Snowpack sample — Loveland Pass, Silver Plume, Colorado, USA (1/12/25, 11:40 AM MST)
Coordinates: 39.66, -105.88
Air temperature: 7 °F
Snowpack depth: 140 cm
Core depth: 10 cm
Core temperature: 41 °F
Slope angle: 11°, slope face: 30°
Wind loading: high
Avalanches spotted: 2
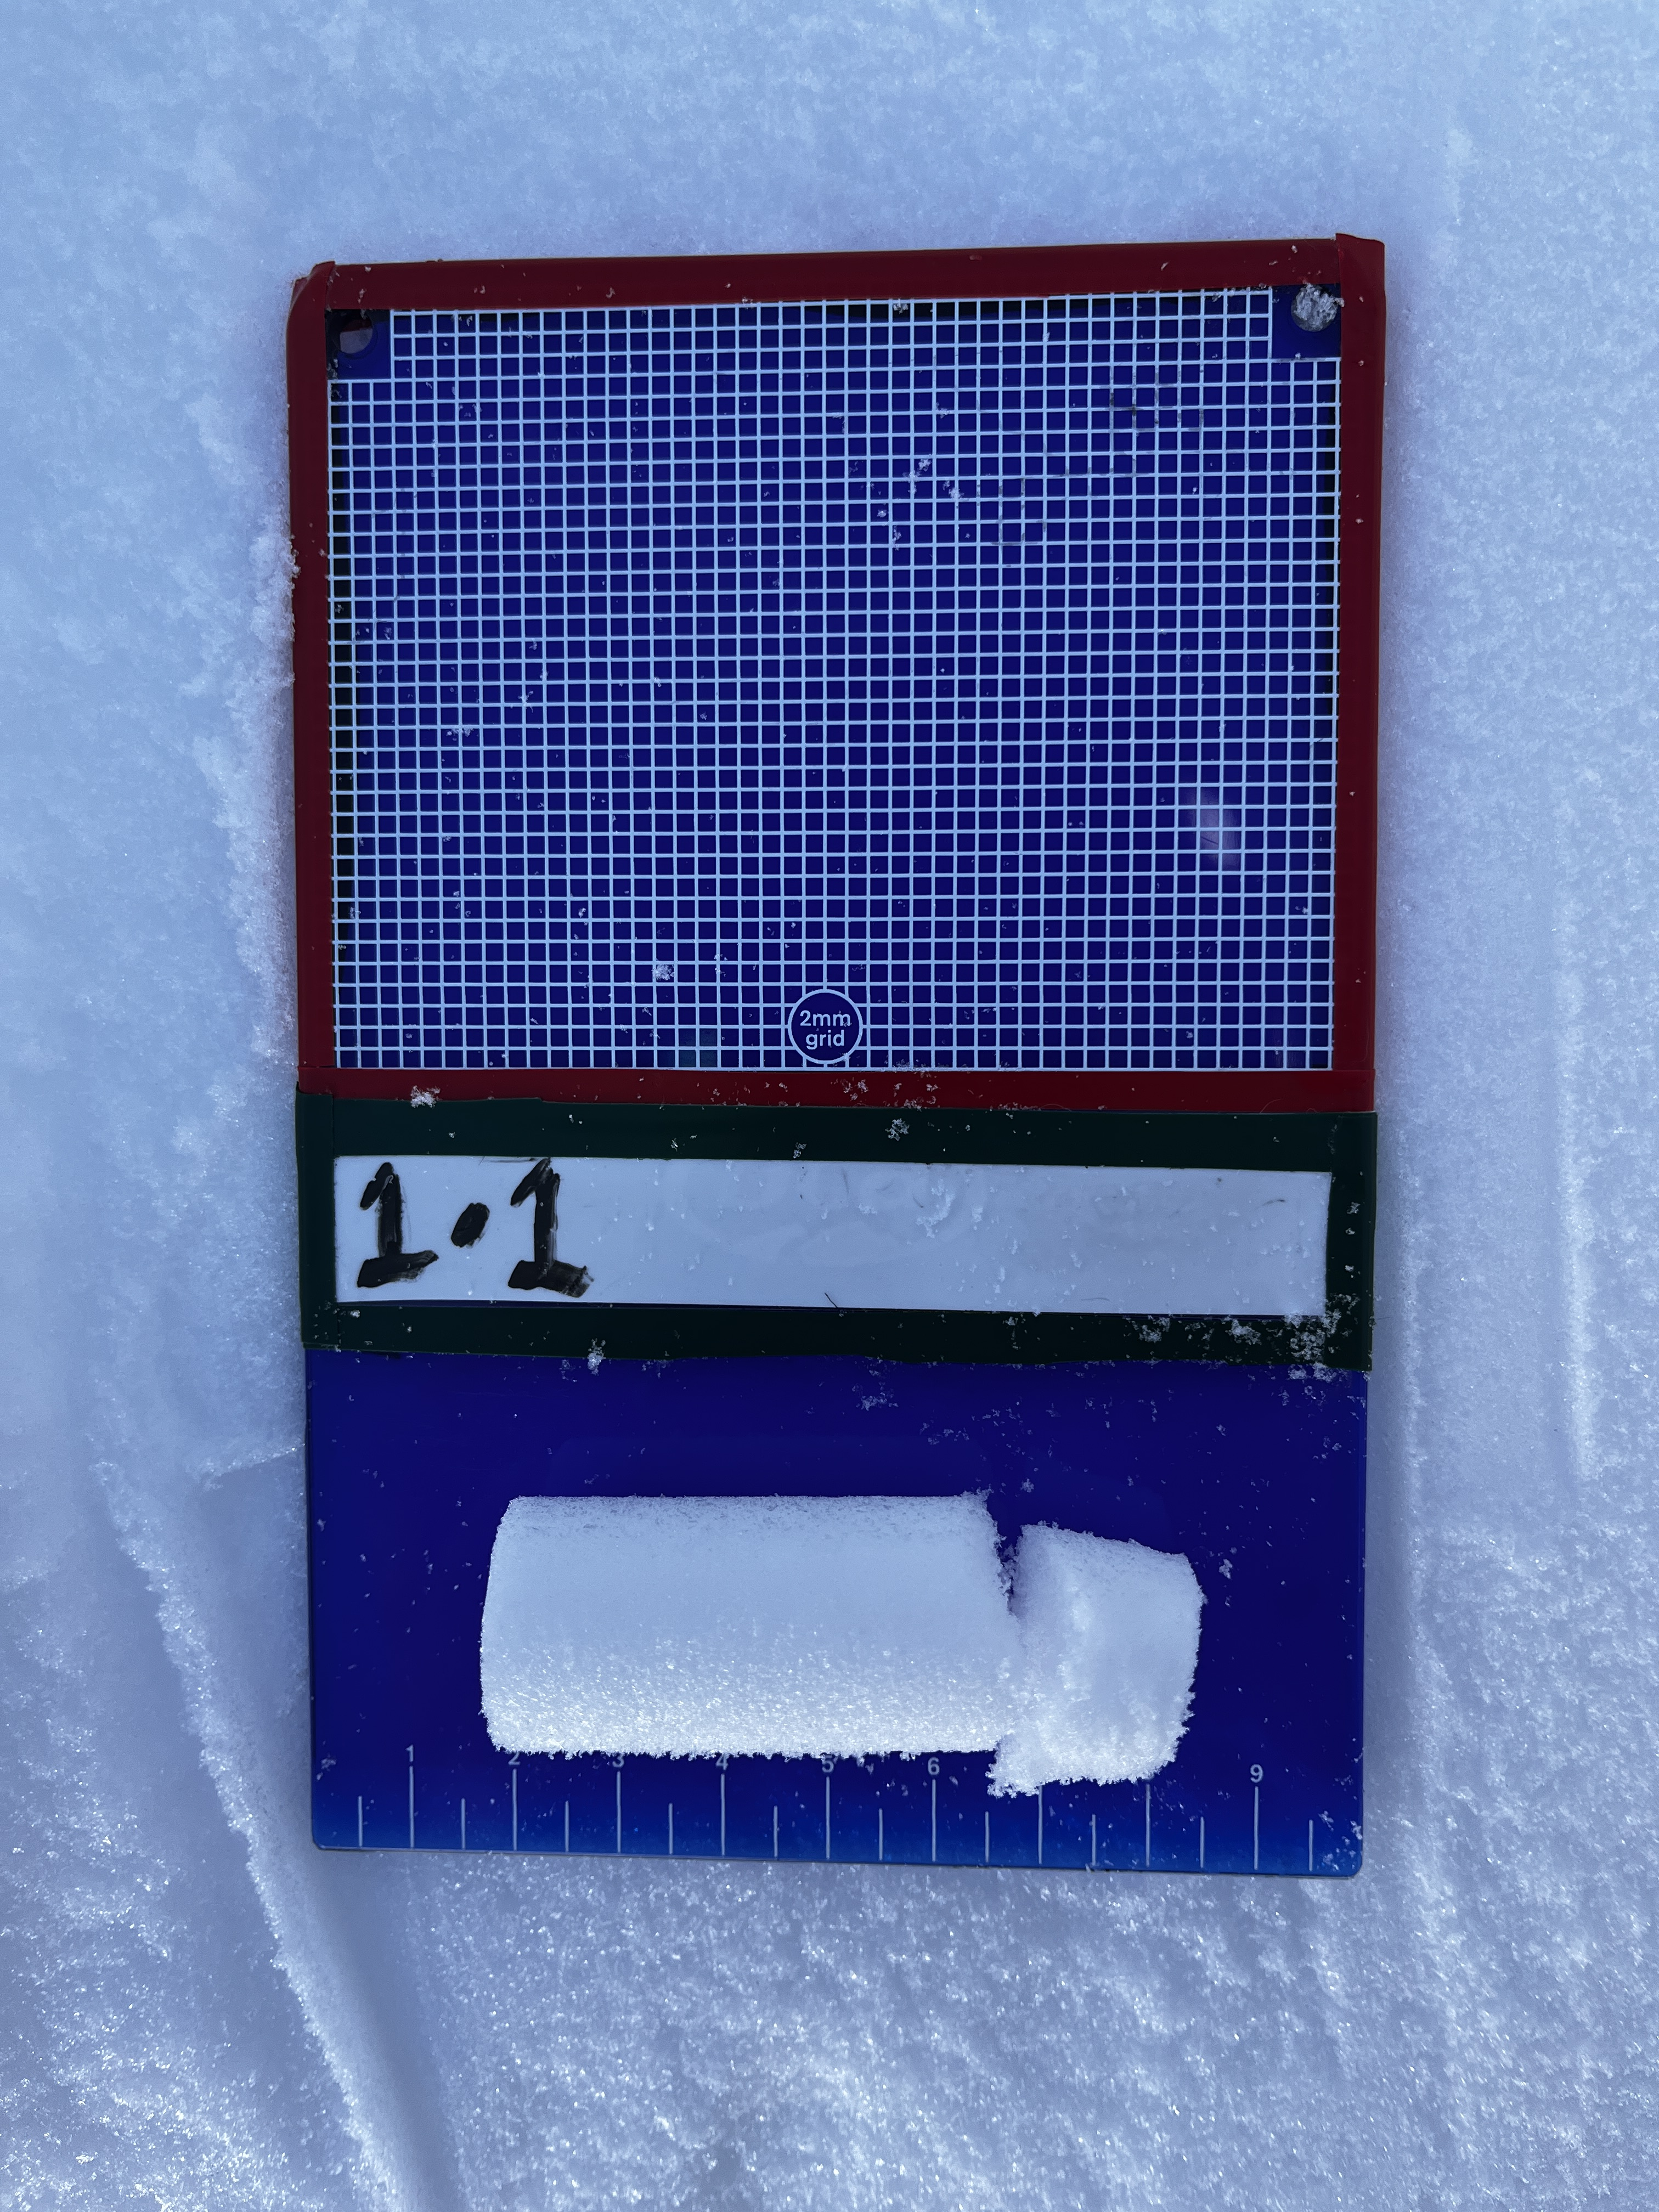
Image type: crystal_card
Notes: Pilot using slightly modified coring method that took too large segment for snow profile picturing, advised not to use in higher level models. Two avalanche on south face nearby, partially cloudy with light snow in the last 24 hours. Lots of wind loading on eastern features.